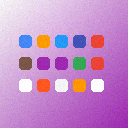
Screen state: on